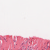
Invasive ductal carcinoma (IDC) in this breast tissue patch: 1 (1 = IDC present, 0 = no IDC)